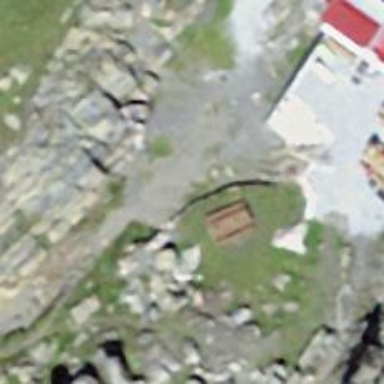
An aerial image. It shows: Barbecue facility.